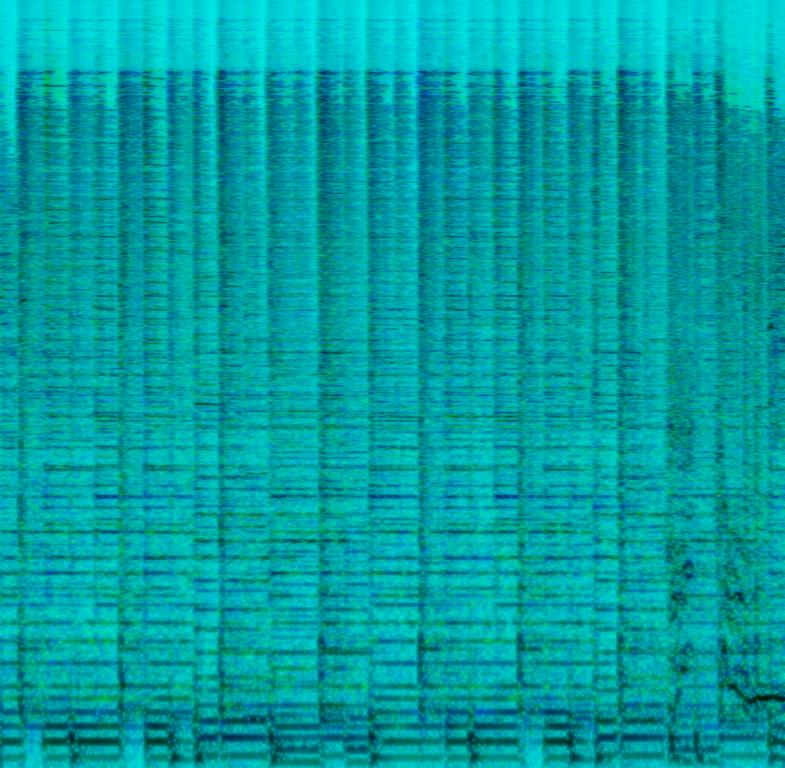
The low quality recording features a rock song that consists of a passionate female vocal, alongside harmonizing background female vocals, singing over wide acoustic guitar chords, groovy bass, punchy kick and snare hits. It sounds addictive and easygoing, even though the recording is a bit messy.